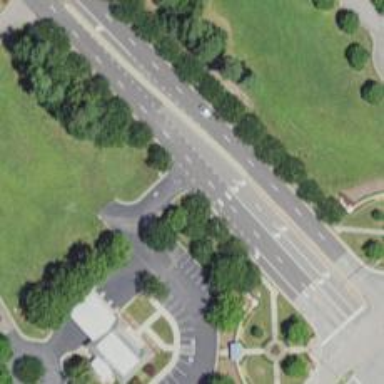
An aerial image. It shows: Asphalt footway with unmarked crossing.